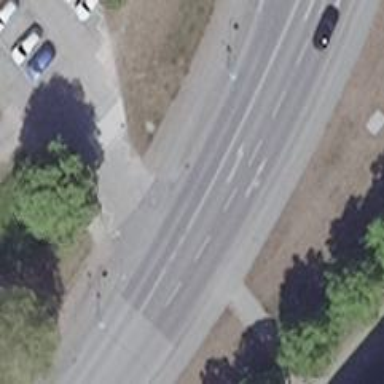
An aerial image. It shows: Residential road with asphalt surface. There are sidewalks on both sides and separate cycleway.